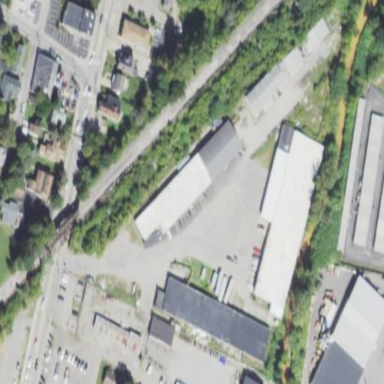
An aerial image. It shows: Commercial building.